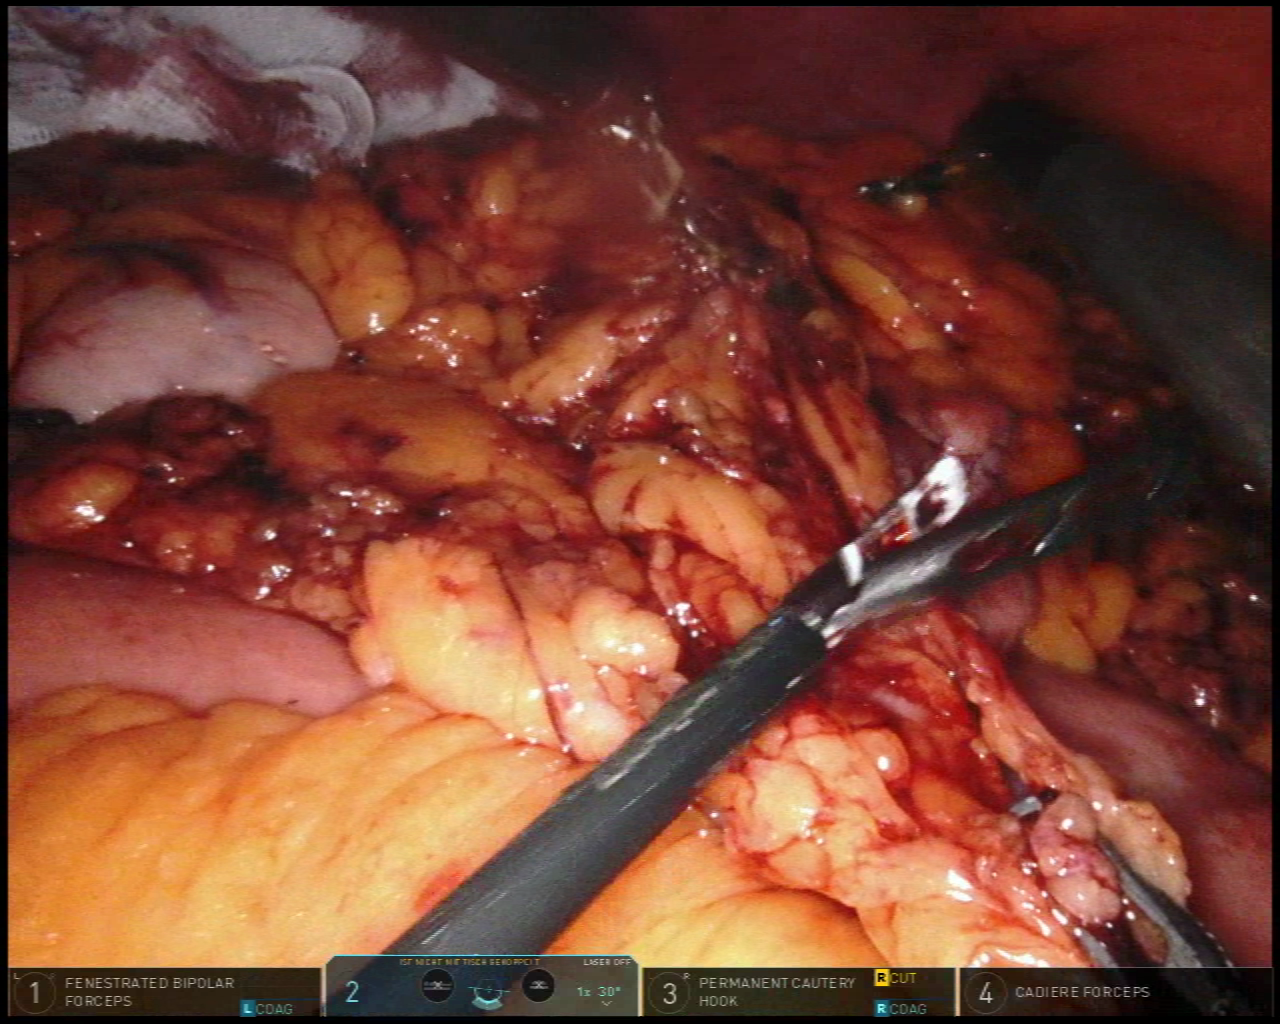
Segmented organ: stomach
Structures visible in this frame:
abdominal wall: yes
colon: yes
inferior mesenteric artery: no
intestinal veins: no
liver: no
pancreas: no
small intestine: yes
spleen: no
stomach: yes
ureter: no
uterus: no
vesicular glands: no